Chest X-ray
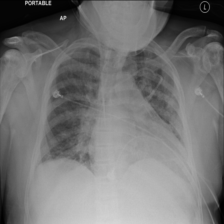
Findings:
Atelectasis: negative
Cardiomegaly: negative
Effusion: negative
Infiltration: negative
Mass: negative
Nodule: negative
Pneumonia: negative
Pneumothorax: negative
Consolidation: negative
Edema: negative
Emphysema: negative
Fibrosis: negative
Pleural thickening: negative
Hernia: negative